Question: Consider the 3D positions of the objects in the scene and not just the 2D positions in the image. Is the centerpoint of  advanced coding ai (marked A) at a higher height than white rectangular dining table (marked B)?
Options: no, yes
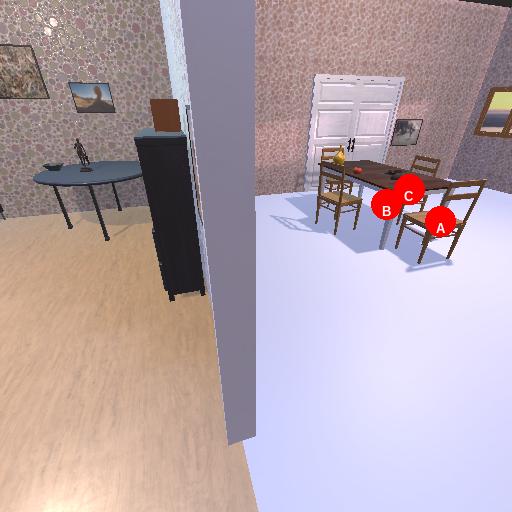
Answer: no